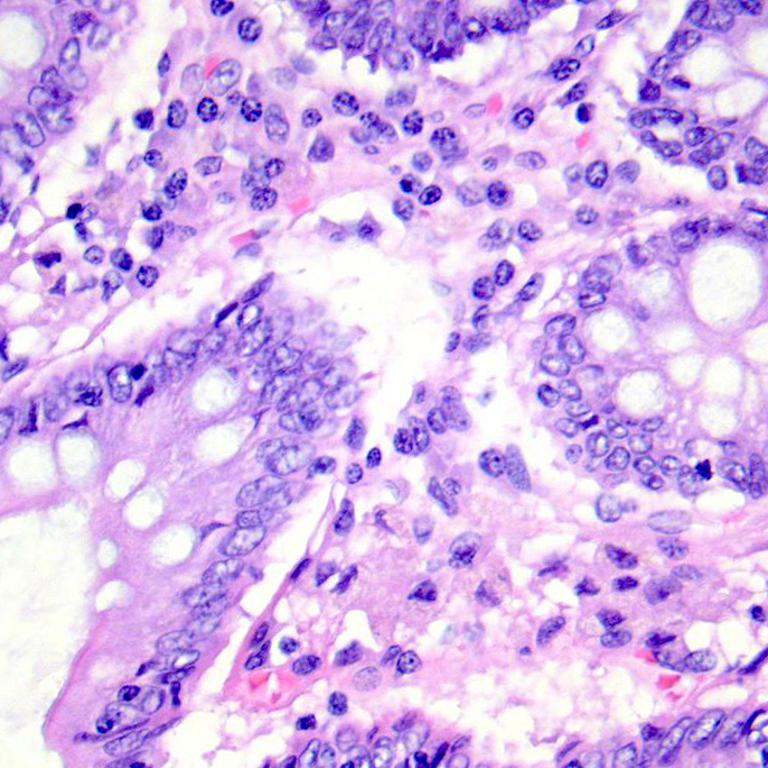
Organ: colon
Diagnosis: benign